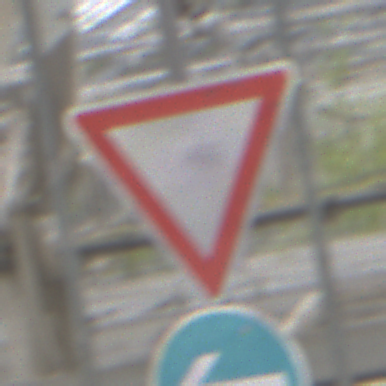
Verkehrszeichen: VorfahrtGewaehren
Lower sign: VorgeschriebeneFahrtrichtungHierLinks
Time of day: Midday
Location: Roofed (Special)
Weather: Overcast
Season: NotSpecified
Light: Natural